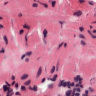
Metastatic tissue present: no